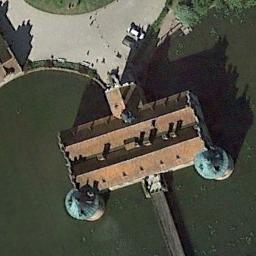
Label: palace